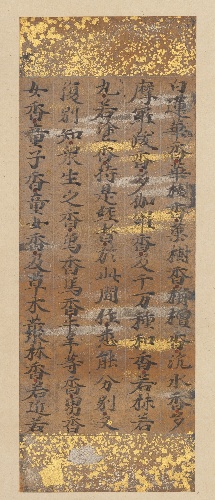
Title: 伝九条兼実書　 『法華経』　の内|Segment of the Lotus Sutra (Hoke-kyō)
Artist: Kujō Kanezane
Artist bio: Japanese, 1149–1207
Date: late 12th century
Object type: Hanging scroll
Classification: Paintings
Medium: Handscroll section mounted as a hanging scroll; ink on colored paper decorated with cut gold (kirikane), sprinkled gold (sunago), and silver leaf
Culture: Japan
Period: Heian period (794–1185)
Dimensions: 10 x 3 9/16 in. (25.4 x 9.1 cm)
Department: Asian Art
Credit line: Purchase, Friends of Asian Art Gifts, 1990
Accession year: 1990
Repository: Metropolitan Museum of Art, New York, NY